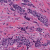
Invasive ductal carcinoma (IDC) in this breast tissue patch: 0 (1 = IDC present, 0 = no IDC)